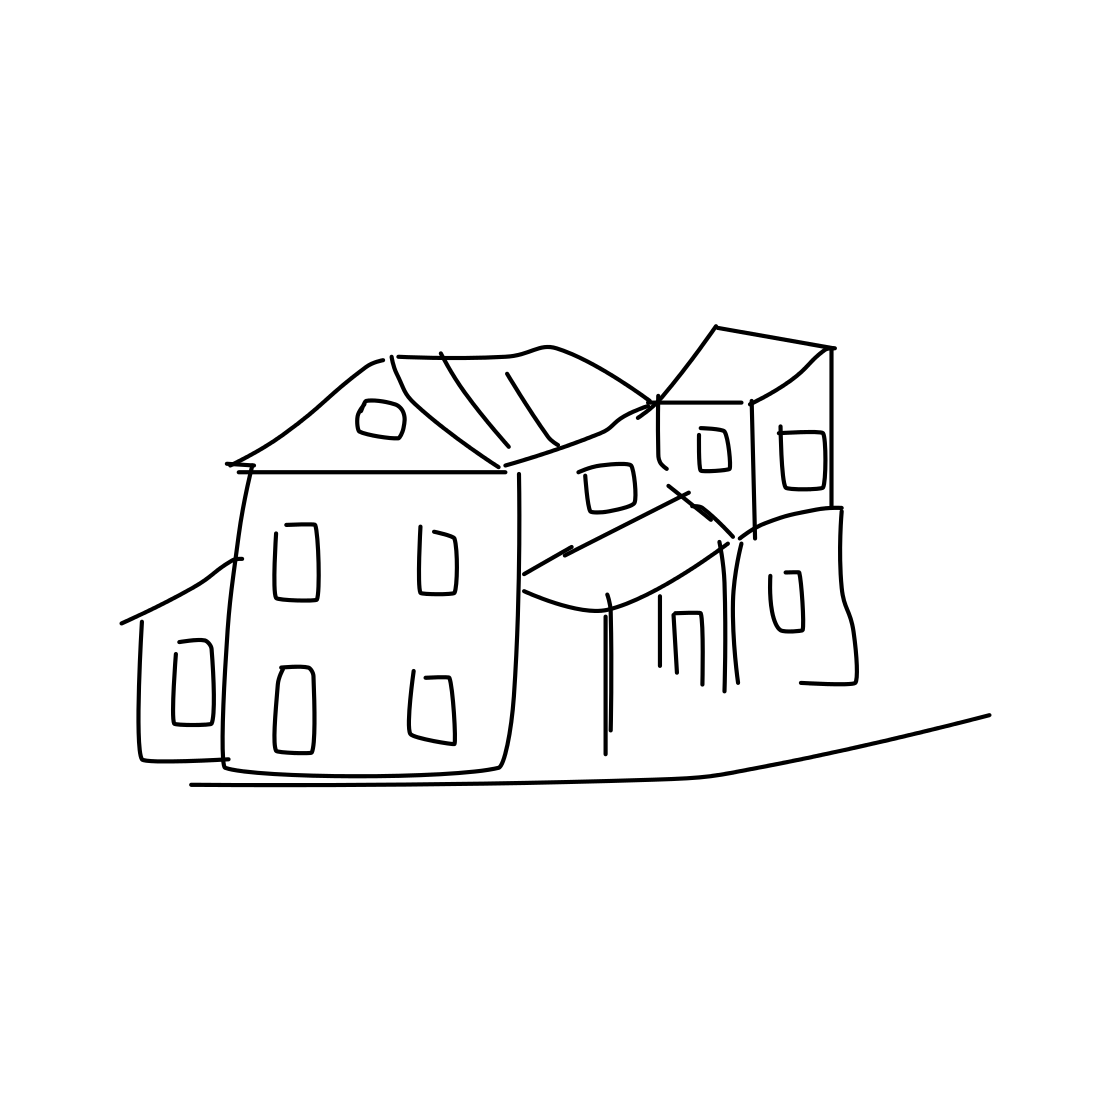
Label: house